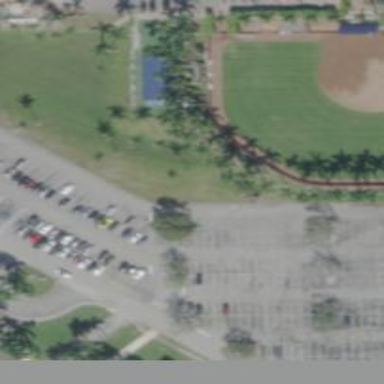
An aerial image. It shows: Softball pitch for leisure land activities.